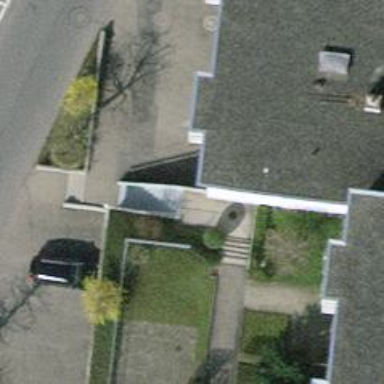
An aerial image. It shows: Set of steps on the road.